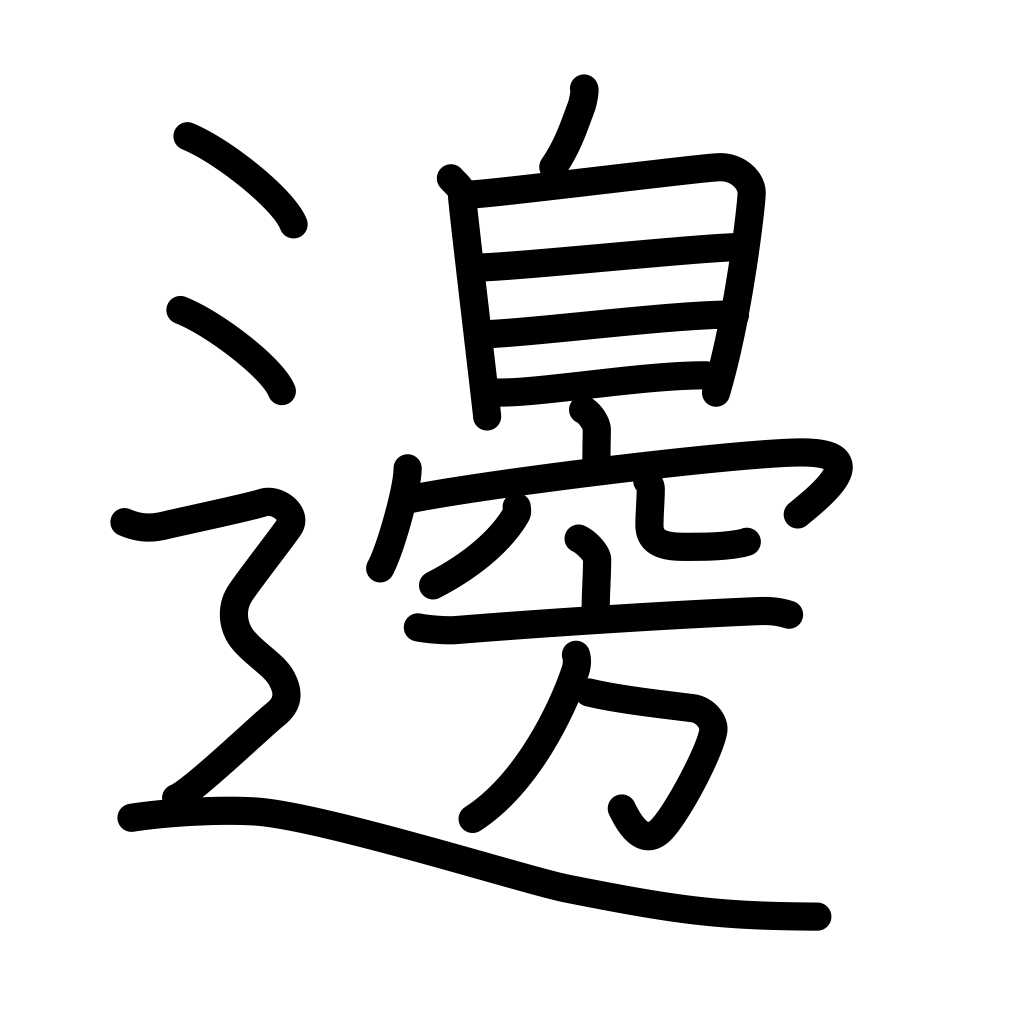
Meaning: edge, margin, side, border